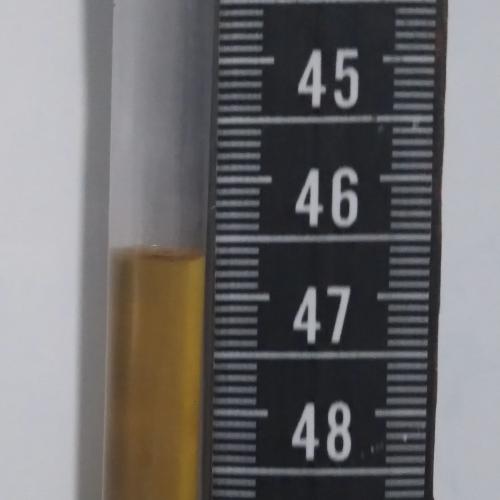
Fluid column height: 46.7 cm